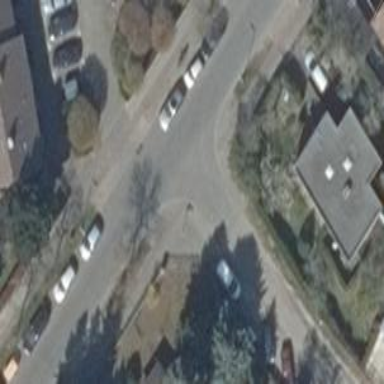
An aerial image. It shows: Unmarked crossing on the road.